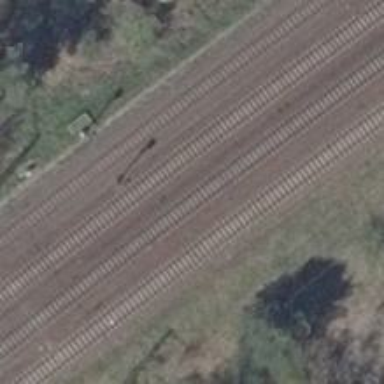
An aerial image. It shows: Railway track with contact line for electrification.